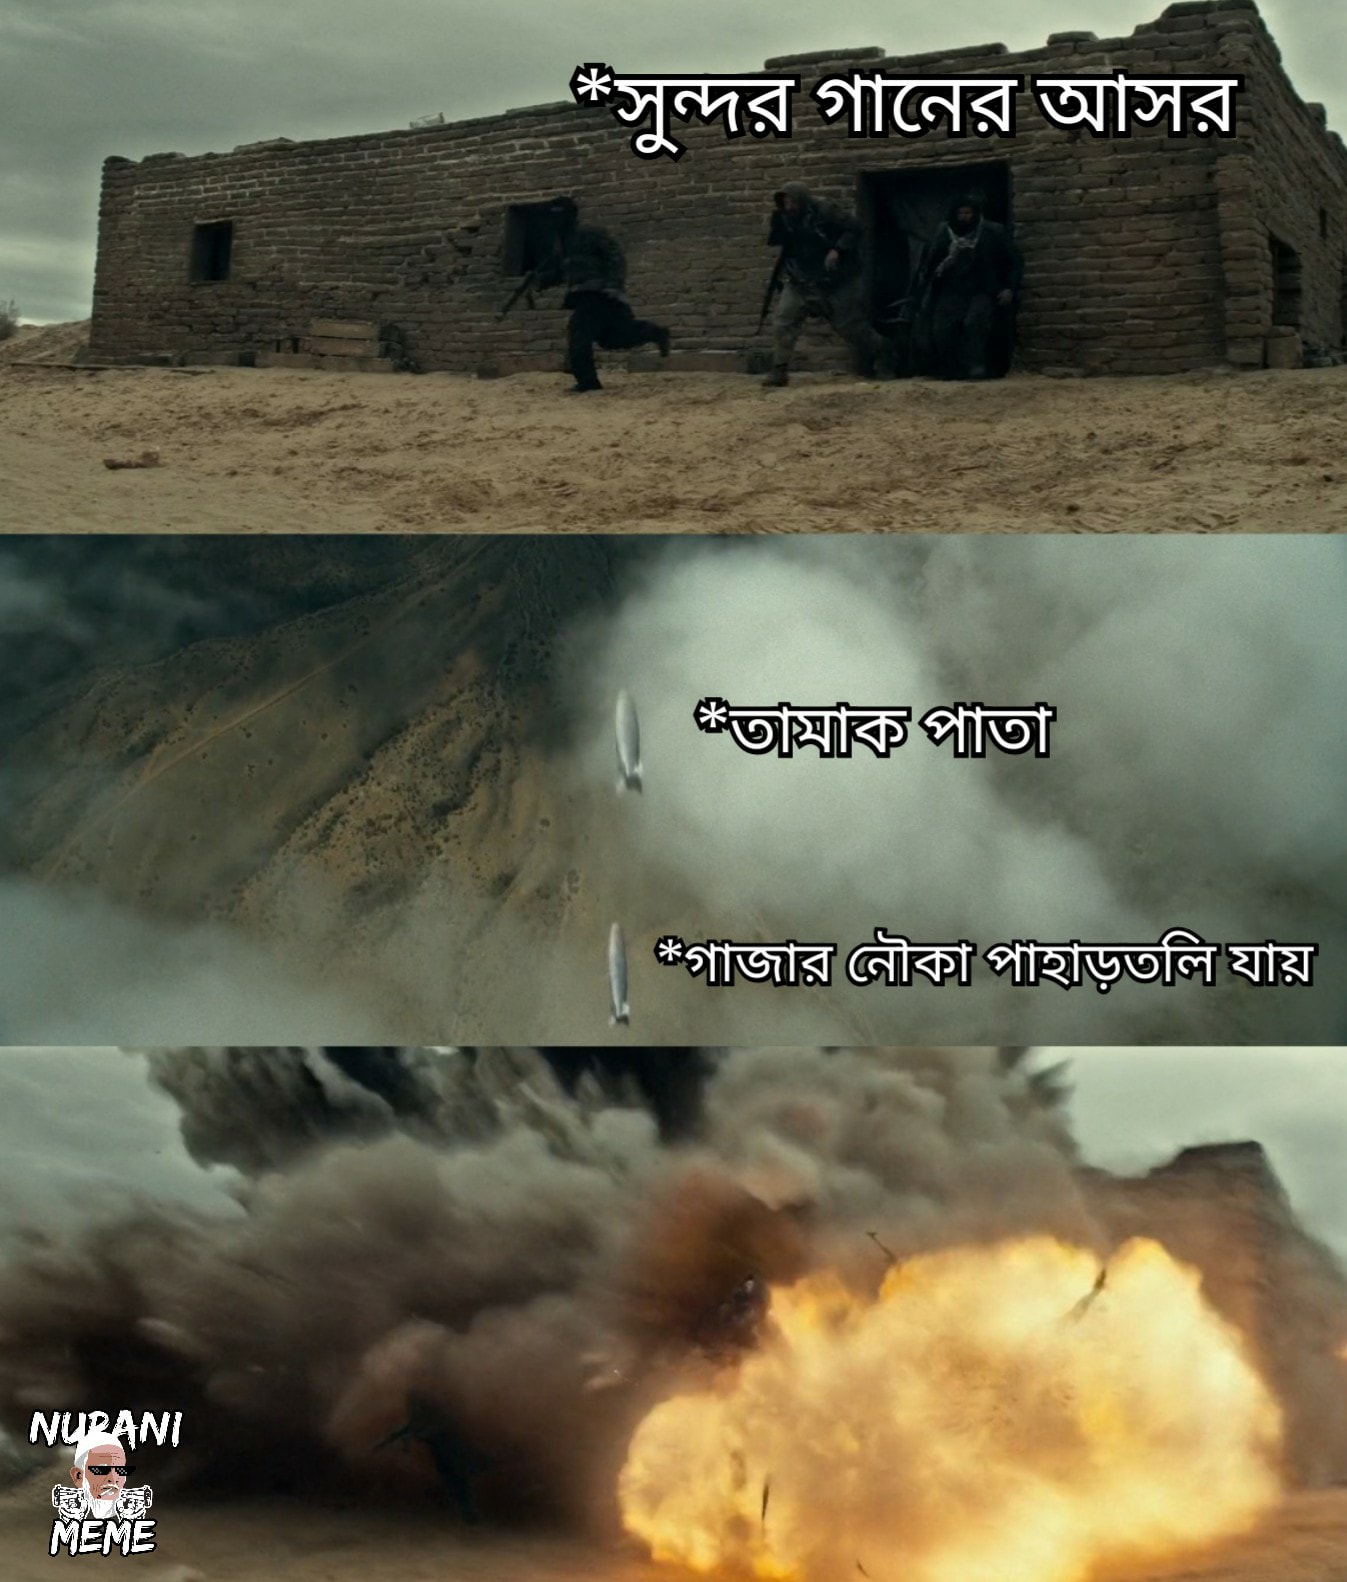
Caption: *সুন্দর গানের আসর    *তামাক পাতা   *গাজার নৌকা পাহাড়তলি যায়
Label: non-hate